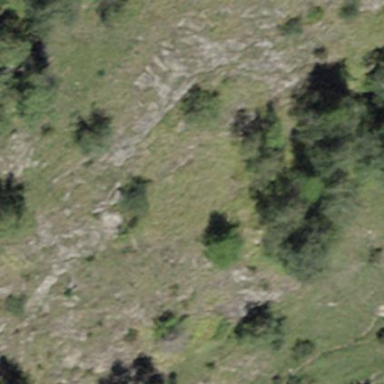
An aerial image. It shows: Patch of scrub vegetation.